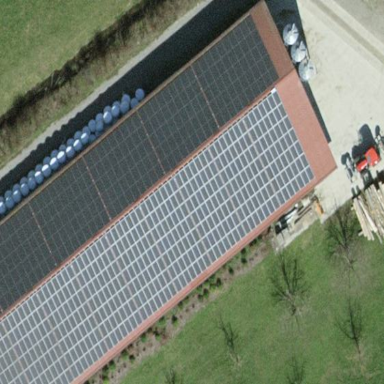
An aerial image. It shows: Solar photovoltaic panel generator placed on the roof.